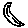
Label: moon